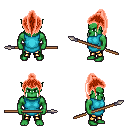
a pixel art fantasy rpg character, male body template, orc, green skin, teal tunic, gold greaves, red long topknot hairstyle, spear, four views (front, back, left, right), 2x2 character sprite sheet, small pixel art, hard edges, no anti-aliasing